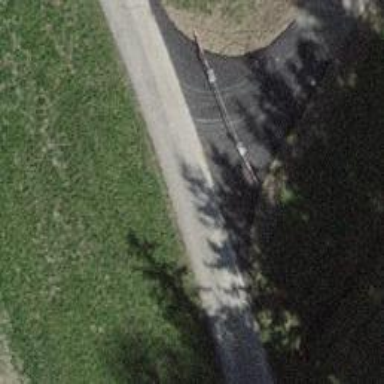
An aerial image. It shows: Asphalt track with grade1 quality.